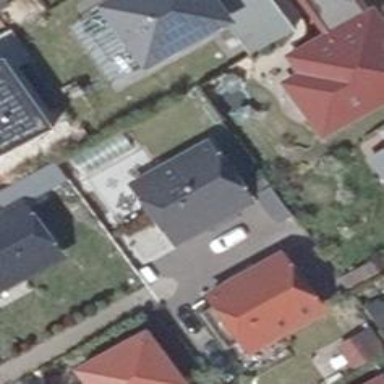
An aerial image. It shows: Detached building.